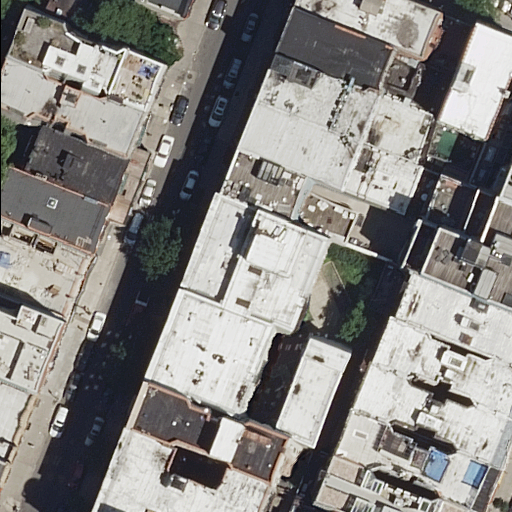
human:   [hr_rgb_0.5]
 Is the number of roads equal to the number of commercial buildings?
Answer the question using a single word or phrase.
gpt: yes

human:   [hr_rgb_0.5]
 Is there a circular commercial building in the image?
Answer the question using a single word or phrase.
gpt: no

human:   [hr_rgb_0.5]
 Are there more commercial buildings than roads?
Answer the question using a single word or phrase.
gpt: no

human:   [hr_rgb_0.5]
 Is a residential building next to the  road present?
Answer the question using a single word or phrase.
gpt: yes

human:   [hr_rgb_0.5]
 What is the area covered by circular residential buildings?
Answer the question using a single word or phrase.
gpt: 0m2

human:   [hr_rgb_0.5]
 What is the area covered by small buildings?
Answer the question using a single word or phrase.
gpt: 576m2

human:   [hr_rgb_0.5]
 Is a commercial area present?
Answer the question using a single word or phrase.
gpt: no

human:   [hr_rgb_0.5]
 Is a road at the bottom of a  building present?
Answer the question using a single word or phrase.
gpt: no

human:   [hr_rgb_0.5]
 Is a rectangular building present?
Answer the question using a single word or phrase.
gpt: yes

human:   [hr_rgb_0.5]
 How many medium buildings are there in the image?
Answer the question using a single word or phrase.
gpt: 21

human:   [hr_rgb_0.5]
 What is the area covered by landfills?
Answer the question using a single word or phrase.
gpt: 0m2

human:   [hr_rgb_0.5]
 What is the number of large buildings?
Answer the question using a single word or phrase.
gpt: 0

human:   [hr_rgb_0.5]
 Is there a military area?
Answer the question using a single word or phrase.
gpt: no

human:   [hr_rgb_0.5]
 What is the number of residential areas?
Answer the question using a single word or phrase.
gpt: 0

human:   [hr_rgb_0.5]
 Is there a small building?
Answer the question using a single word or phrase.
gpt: yes

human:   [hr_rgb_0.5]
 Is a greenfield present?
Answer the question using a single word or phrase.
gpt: no

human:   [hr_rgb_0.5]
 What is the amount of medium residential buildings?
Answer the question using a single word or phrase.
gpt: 20

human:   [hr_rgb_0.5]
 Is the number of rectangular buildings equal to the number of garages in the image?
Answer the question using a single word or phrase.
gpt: no

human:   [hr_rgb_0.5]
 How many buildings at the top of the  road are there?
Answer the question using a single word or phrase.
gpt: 15

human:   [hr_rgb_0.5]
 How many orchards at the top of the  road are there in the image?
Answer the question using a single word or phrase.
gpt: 0

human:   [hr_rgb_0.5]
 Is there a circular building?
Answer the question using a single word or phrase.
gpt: no

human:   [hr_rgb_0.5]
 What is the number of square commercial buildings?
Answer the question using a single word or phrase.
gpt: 0

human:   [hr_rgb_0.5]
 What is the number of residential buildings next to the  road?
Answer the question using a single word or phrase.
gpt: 32

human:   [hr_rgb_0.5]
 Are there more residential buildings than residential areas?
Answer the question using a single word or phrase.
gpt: yes

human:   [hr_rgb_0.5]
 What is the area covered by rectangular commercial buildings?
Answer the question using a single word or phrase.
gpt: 145m2

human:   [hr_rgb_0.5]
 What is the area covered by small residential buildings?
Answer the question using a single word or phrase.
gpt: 576m2

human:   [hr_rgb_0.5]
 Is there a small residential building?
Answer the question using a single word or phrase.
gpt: yes

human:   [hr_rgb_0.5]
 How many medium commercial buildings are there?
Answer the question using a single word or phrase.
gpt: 1

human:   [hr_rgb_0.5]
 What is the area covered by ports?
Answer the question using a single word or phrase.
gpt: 0m2

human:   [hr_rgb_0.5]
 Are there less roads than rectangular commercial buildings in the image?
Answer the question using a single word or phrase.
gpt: no

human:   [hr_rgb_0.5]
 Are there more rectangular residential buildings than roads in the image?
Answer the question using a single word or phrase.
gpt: yes

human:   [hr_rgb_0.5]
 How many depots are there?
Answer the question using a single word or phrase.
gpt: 0

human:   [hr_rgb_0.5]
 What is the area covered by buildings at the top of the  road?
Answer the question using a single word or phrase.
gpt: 3297m2

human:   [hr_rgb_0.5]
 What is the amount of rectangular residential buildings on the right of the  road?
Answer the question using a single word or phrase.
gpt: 19

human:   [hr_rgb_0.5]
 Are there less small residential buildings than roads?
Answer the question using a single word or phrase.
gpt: no

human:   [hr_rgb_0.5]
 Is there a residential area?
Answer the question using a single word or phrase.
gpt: no